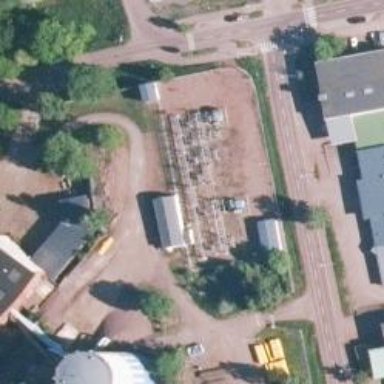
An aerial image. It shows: Outdoor switch for power.